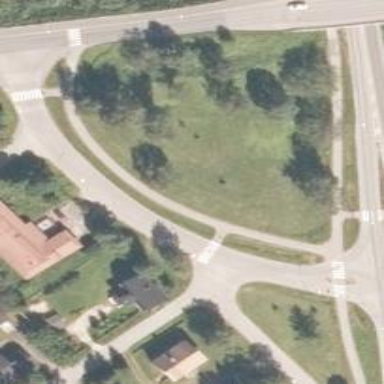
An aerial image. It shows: Zebra crossing on footway.